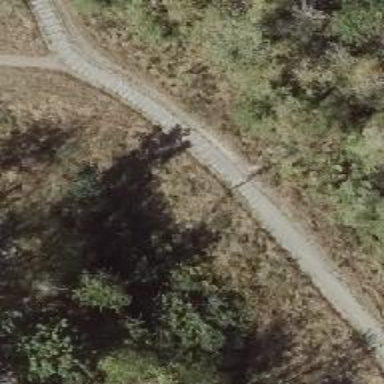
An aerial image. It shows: Gravel footway.